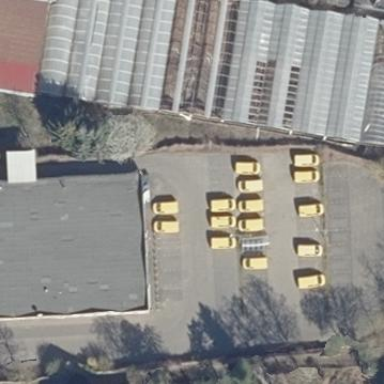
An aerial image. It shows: Greenhouse.